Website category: movie
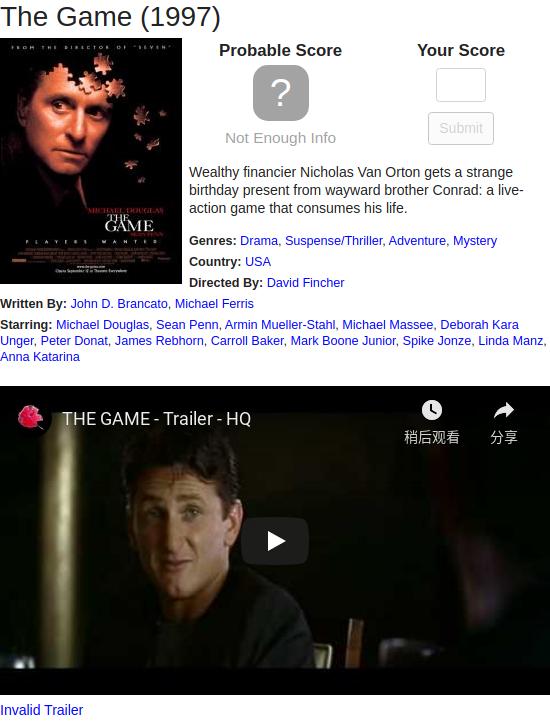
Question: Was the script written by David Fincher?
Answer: no

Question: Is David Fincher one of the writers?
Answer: no

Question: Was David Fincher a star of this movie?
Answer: no

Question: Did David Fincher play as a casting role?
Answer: no

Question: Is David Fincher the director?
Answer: yes

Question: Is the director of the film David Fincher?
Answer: yes

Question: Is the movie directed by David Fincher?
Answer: yes

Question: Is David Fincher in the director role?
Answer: yes

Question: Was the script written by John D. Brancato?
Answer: yes

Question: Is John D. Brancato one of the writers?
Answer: yes

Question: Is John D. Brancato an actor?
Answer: no

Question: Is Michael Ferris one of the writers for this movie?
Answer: yes

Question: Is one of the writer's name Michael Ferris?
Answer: yes

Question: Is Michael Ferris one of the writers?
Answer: yes

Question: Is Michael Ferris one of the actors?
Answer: no

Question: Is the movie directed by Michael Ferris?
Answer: no

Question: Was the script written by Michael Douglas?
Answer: no

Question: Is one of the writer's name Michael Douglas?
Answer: no

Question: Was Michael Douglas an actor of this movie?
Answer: yes

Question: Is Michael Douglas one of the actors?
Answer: yes

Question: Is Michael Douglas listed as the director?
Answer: no

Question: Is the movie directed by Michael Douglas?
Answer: no

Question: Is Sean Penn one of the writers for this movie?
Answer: no

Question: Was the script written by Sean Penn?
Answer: no

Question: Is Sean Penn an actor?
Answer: yes

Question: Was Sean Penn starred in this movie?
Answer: yes

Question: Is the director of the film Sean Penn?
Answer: no

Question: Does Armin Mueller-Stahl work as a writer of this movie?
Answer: no

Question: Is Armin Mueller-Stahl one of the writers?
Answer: no

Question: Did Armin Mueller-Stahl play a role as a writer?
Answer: no

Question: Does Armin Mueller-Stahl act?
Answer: yes

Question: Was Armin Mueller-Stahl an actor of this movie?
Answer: yes

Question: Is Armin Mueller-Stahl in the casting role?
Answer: yes

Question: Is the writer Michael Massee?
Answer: no

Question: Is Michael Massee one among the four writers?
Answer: no

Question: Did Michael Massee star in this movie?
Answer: yes

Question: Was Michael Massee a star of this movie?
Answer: yes

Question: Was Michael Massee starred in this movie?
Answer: yes

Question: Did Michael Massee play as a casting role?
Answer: yes

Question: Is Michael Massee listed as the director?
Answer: no

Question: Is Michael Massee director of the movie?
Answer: no

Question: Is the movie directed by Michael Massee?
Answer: no

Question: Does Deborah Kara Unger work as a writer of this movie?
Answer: no

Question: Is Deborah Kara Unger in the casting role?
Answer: yes

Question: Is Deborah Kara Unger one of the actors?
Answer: yes

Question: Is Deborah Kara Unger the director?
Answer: no

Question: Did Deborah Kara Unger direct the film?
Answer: no

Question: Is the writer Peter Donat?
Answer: no

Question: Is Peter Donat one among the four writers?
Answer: no

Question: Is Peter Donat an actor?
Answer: yes

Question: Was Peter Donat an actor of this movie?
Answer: yes

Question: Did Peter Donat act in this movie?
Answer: yes

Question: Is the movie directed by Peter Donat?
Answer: no

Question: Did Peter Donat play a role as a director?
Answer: no

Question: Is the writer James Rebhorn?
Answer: no

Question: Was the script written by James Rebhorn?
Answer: no

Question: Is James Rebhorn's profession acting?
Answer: yes

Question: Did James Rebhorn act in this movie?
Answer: yes

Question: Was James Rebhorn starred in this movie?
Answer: yes

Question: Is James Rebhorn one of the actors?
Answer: yes

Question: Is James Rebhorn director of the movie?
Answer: no

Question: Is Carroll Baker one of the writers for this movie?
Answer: no

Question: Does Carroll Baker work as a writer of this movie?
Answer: no

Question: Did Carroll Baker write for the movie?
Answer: no